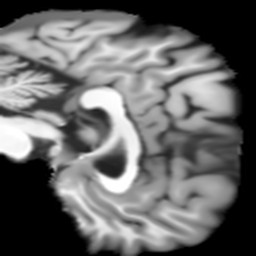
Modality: T1w
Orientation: sagittal